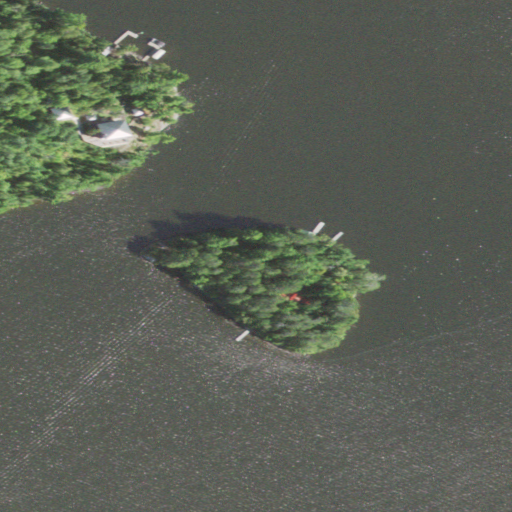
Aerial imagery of island in Minnesota named Saint Marys Island containing open water, mixed forest, herbaceous wetlands, open development, deciduous forest, and evergreen forest